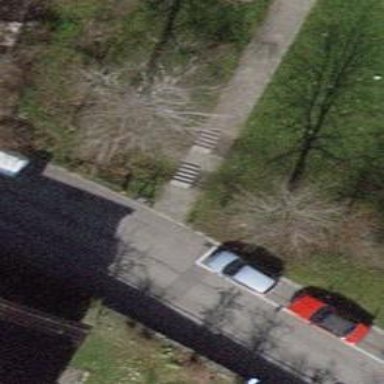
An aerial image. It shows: Set of steps made of paving stones.